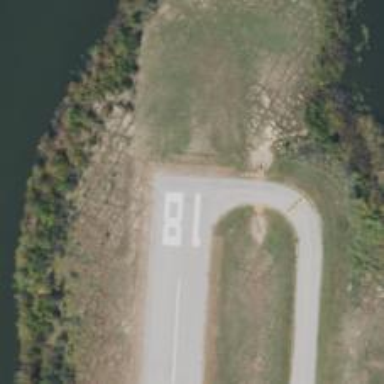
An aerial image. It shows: Asphalt runway at the airport.